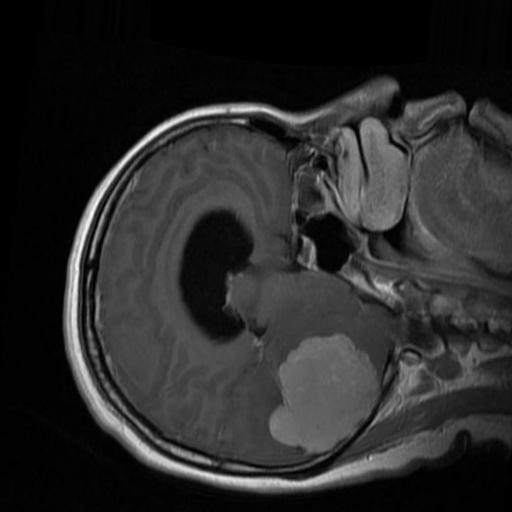
Label: brain_menin